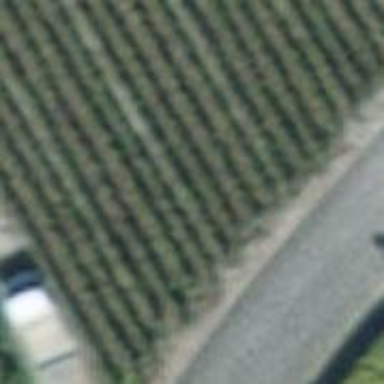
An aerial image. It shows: Vineyard where grapes are grown.